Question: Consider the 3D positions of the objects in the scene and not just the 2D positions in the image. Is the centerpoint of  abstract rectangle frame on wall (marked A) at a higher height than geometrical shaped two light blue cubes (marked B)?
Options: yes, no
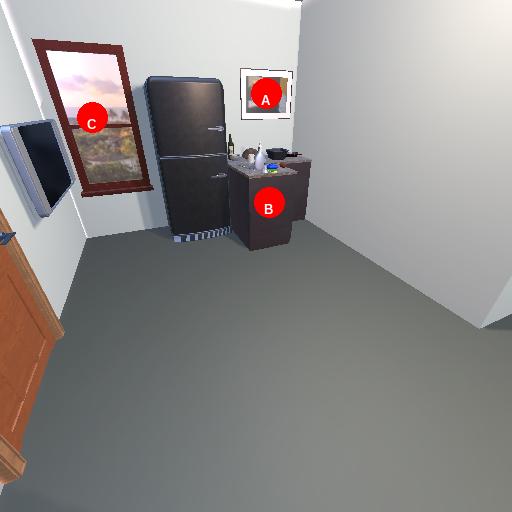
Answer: yes